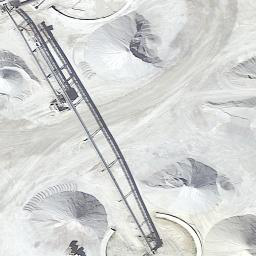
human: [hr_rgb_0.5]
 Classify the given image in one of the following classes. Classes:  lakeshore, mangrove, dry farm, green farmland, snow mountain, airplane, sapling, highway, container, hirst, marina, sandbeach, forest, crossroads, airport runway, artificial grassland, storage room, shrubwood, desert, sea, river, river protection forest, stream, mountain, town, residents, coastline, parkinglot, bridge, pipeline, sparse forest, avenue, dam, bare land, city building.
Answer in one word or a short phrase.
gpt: bare land